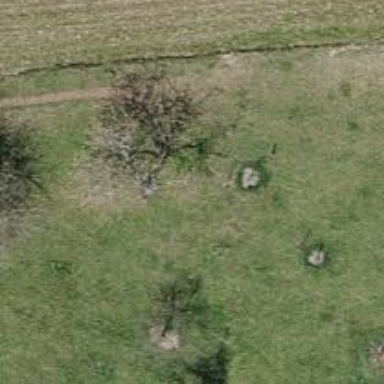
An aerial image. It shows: Single tag "natural: tree."